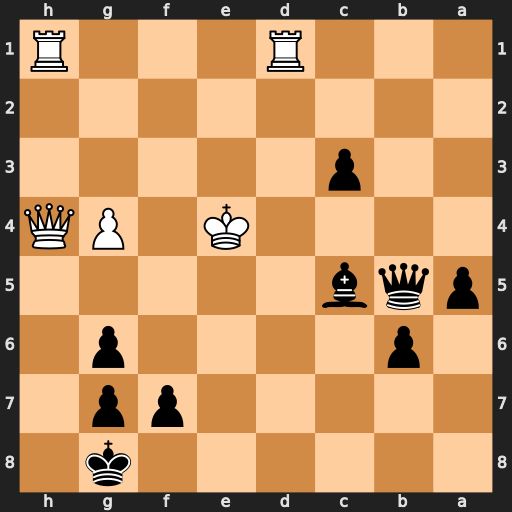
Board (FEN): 6k1/5pp1/1p4p1/pqb5/4K1PQ/2p5/8/3R3R
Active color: b
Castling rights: -
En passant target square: -
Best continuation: Qe2+ Kd5 Qe6#